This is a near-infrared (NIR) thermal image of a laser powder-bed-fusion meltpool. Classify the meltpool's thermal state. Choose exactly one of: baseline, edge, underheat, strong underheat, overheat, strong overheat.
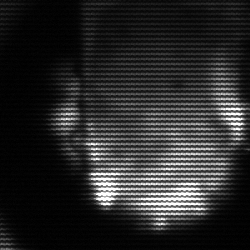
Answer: baseline